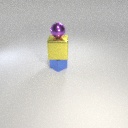
large yellow metal cube above small blue metal cube